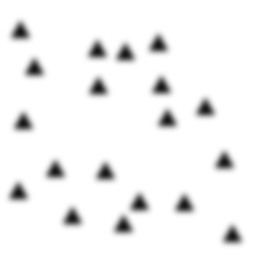
Squares: 0
Triangles: 19
Stars: 0
Total shapes: 19